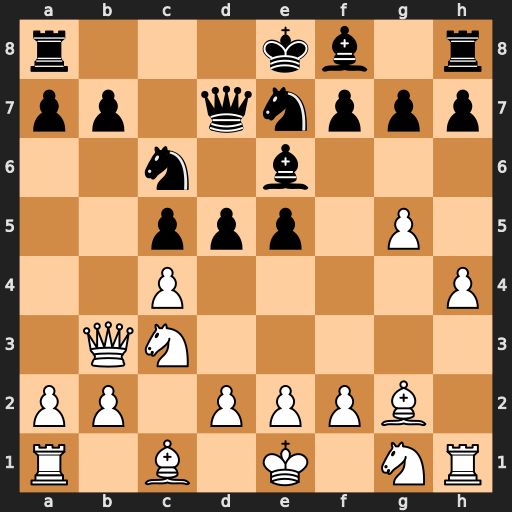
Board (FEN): r3kb1r/pp1qnppp/2n1b3/2ppp1P1/2P4P/1QN5/PP1PPPB1/R1B1K1NR
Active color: w
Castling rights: KQkq
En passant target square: -
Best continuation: cxd5 Nxd5 Bxd5